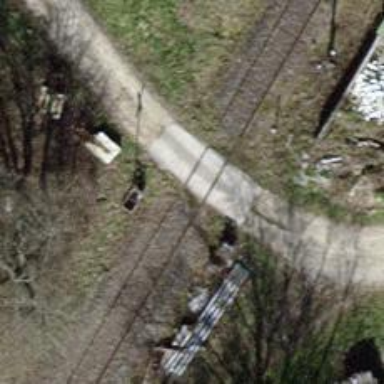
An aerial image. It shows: Level crossing with saltire marking.